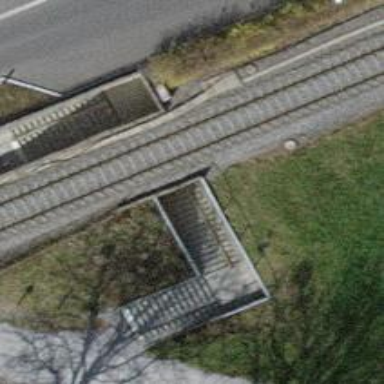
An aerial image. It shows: Footway tunnel.